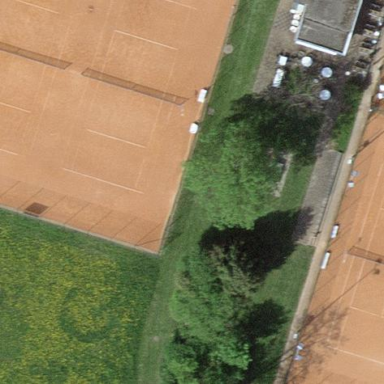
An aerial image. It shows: Tennis court with tartan surface located on pitch designated for leisure land.